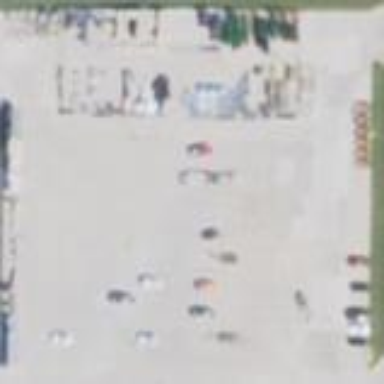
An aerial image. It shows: Parking area.